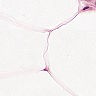
Metastatic tissue present: no